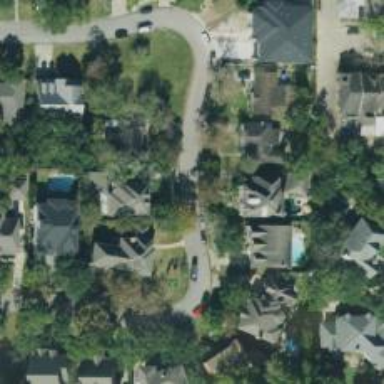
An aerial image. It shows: Residential road.